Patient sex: M
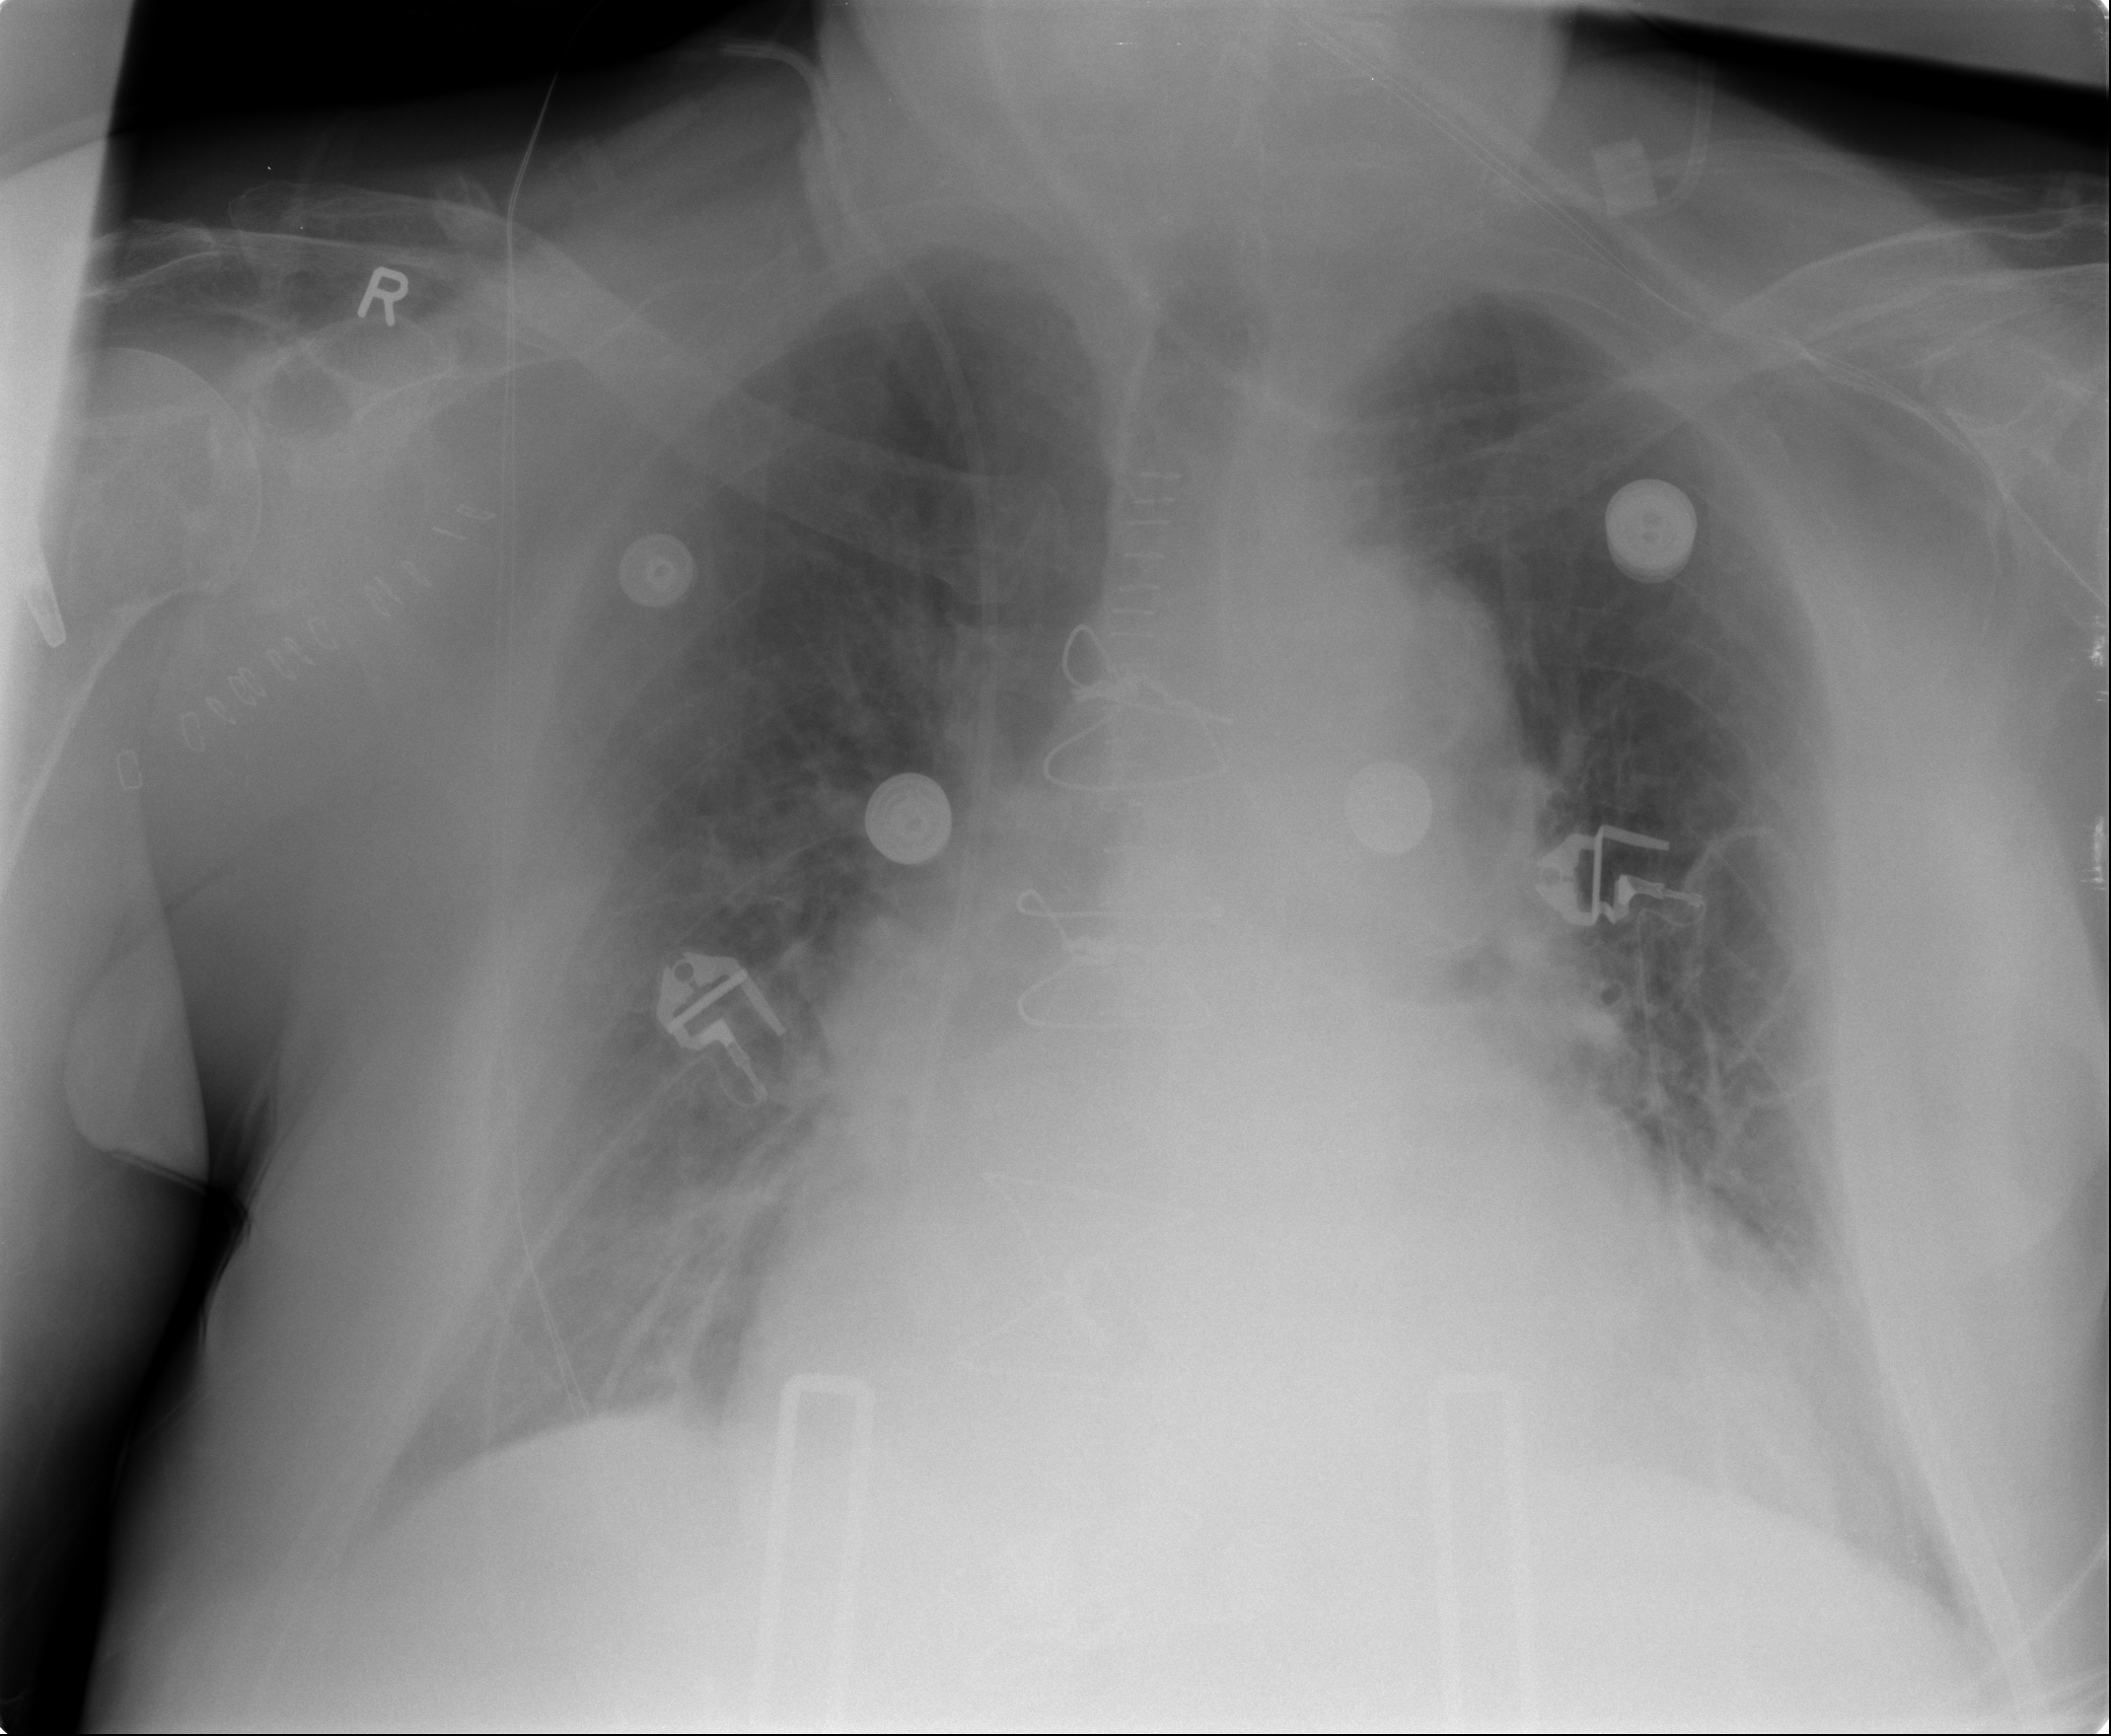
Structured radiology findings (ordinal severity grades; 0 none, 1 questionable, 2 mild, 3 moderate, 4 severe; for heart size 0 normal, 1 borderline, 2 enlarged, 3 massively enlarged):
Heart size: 2
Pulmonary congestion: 2
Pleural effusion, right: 1
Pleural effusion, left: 1
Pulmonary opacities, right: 1
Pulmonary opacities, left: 0
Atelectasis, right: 2
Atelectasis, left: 2